Chest X-ray:
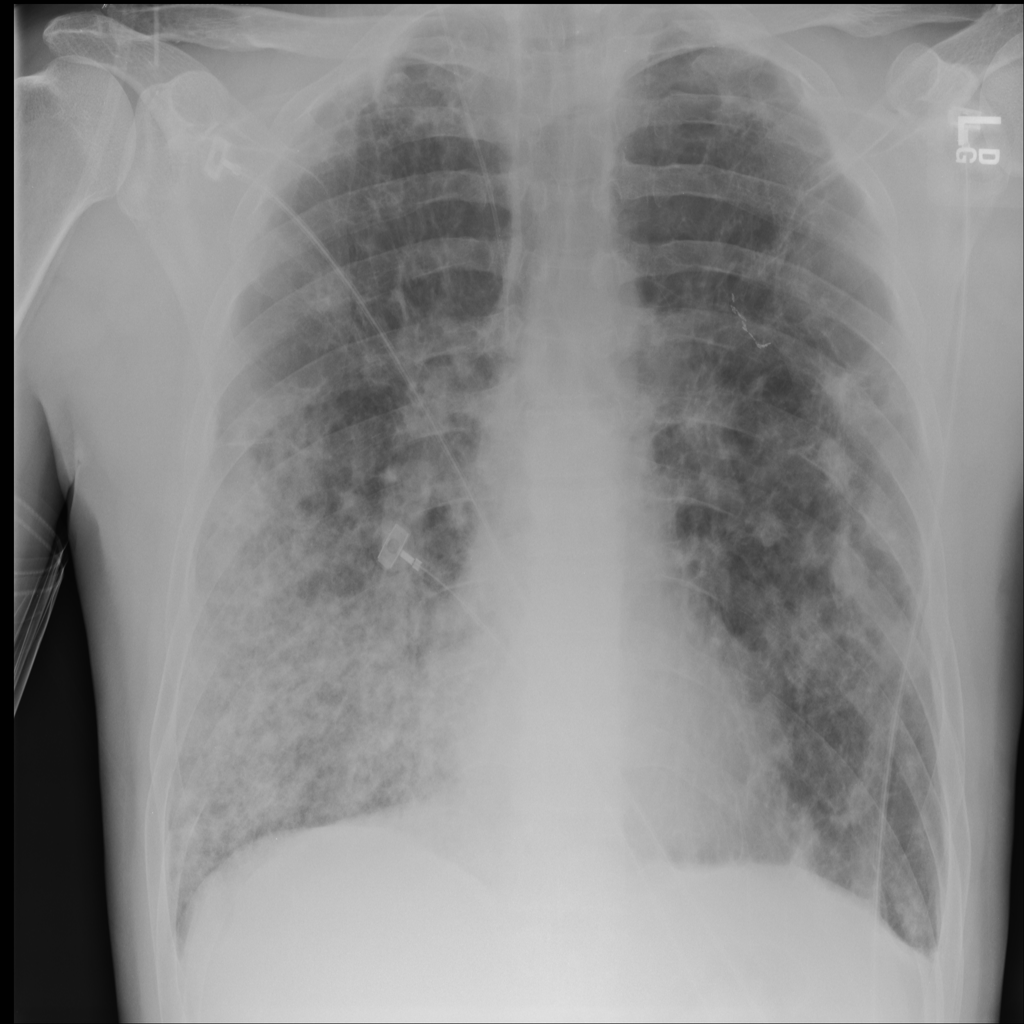
Findings: Fibrosis, Consolidation
No abnormal finding: no